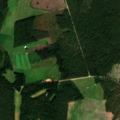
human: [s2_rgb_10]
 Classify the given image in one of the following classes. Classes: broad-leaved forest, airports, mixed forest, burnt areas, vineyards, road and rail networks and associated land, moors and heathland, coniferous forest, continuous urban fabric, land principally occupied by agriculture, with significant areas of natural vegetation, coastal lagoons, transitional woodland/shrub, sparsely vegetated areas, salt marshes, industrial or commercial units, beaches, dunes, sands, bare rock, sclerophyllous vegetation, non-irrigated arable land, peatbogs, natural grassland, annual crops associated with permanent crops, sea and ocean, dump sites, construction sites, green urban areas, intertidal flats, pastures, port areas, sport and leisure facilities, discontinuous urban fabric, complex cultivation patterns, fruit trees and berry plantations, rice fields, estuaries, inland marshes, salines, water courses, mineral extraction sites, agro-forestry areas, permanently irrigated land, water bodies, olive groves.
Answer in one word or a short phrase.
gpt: non-irrigated arable land, coniferous forest, transitional woodland/shrub